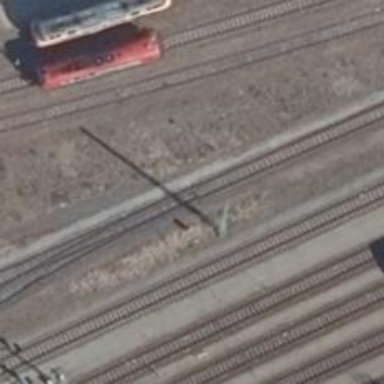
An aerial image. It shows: Railway switch.